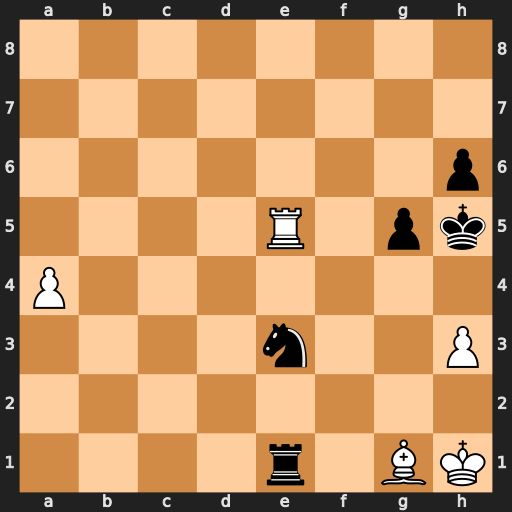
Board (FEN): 8/8/7p/4R1pk/P7/4n2P/8/4r1BK
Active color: w
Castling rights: -
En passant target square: -
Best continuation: Rxe3 Ra1 Re4